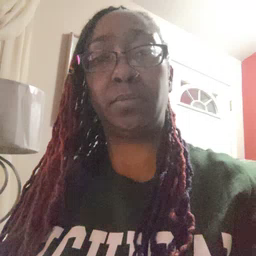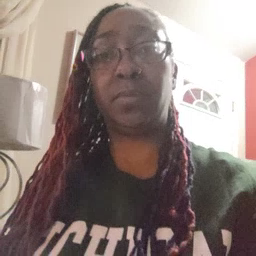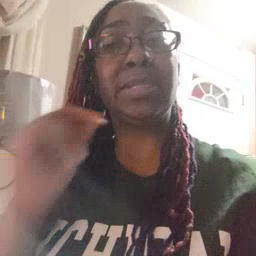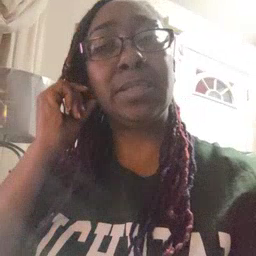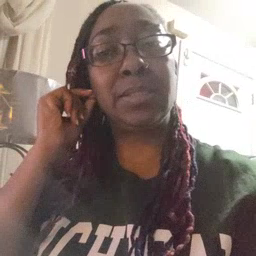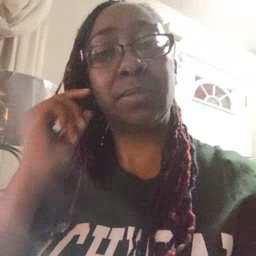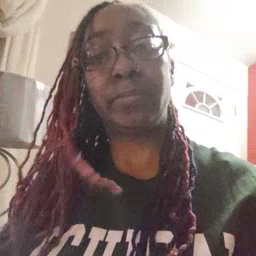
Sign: ear